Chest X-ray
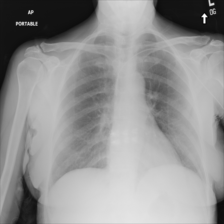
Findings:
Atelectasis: negative
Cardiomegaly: negative
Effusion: negative
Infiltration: negative
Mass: negative
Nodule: negative
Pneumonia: negative
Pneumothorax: negative
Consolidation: negative
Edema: negative
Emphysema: negative
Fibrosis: negative
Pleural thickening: negative
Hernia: negative